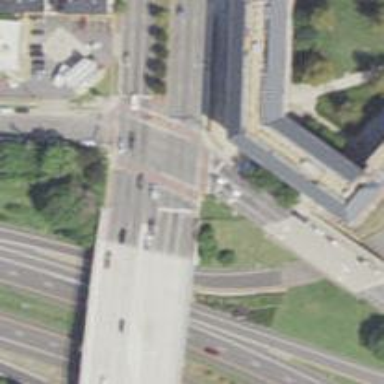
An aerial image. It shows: Trunk road bridge.